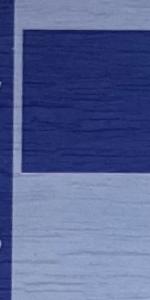
Label: Empty